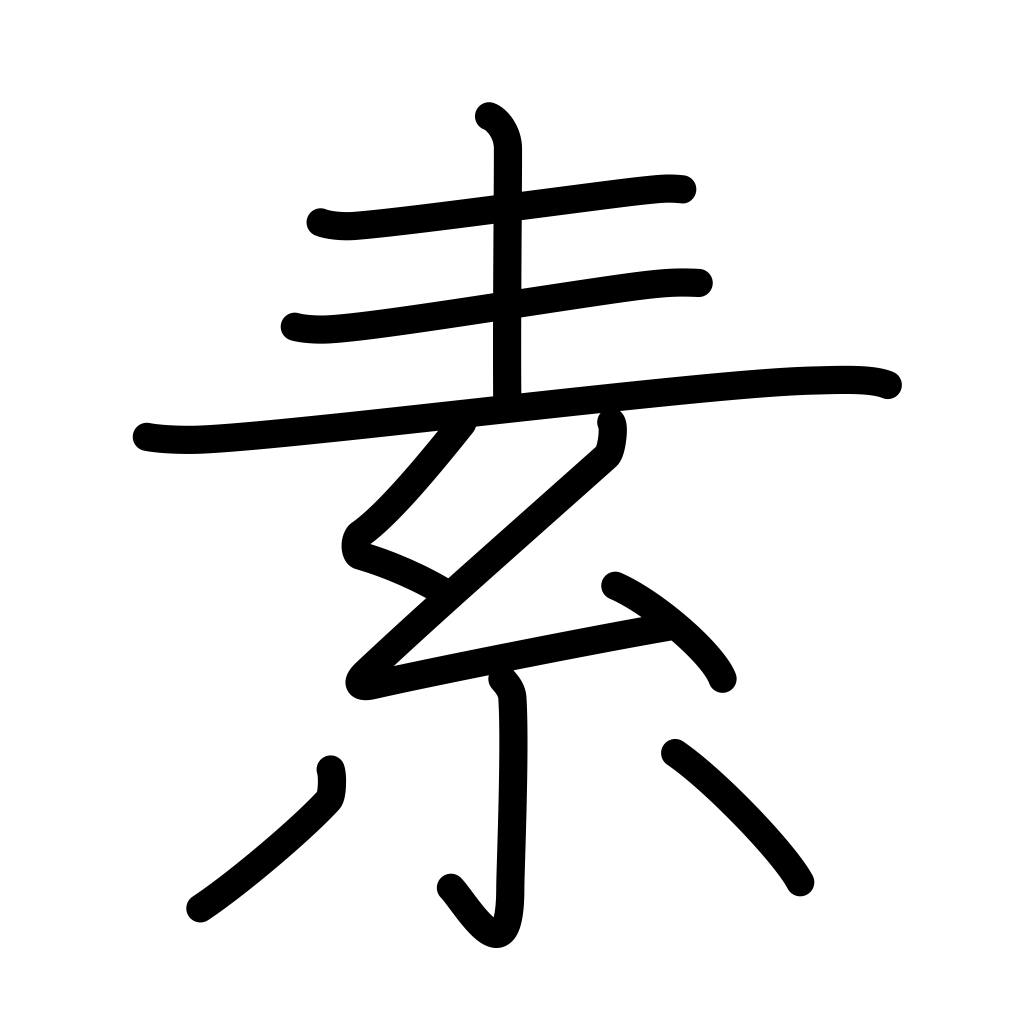
Meaning: elementary, principle, naked, uncovered